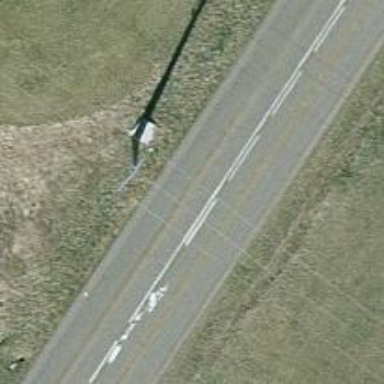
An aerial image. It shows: Concrete power pole.